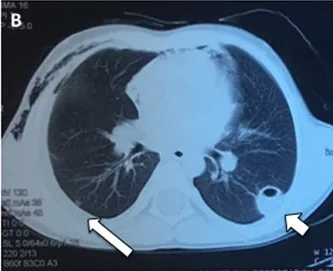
Pulmonary imaging during an acute respiratory infection at age 5 years. (B) Several of the pneumatoceles were fluid-filled (short white arrow) and a parapneumonic effusion was present (long white arrow).
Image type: radiology (ct)